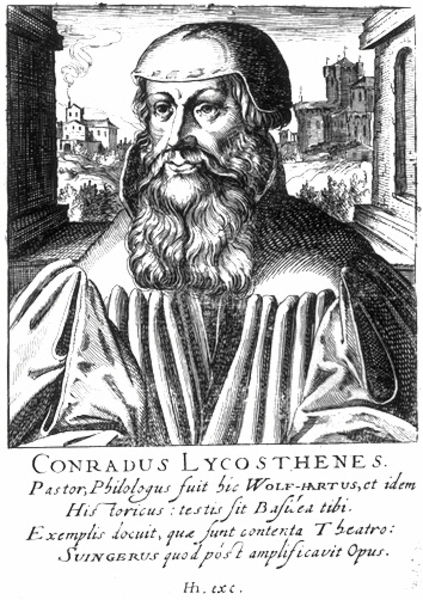
Titel: Bildnis des Konrad Lycosthenes
Künstler: Hendrik (d.Ä.) Hondius
Institution: (Seriendruck)
Schlagwörter: mann, umhang, bäume, landschaft, stadt, fenster, grau, hintergrund, hut, mund, nase, stirn, gebäude, haus, wolke, haube, alt, bart, kappe, mütze, architektur, augen, falten, kragen, vollbart, ärmel, bildnis, herr, portrait, porträt, häuser, büsche, rauch, gewand, mantel, pflanzen, renaissance, turm, kopfbedeckung, schrift, bogen, fassade, perspektive, grafik, brauen, stufen, faltenwurf, schnauzer, buch, burg, druck, schwarz weiss, schraffur, radierung, stich, text, beschriftung, helm, talar, himel, gelehrter, niesche, zeilen, rennaissance, typographie, flugblatt, legende, latein, professor, humanist, seriendruck, wolfenbüttel, bürgermeister, schaube, humanismus, menn, conrad, conradus, konrad, lycosthenes, e, mann mit kappe aus ?metall, alter stich, langer bart und schnäuzer, alz, hel.